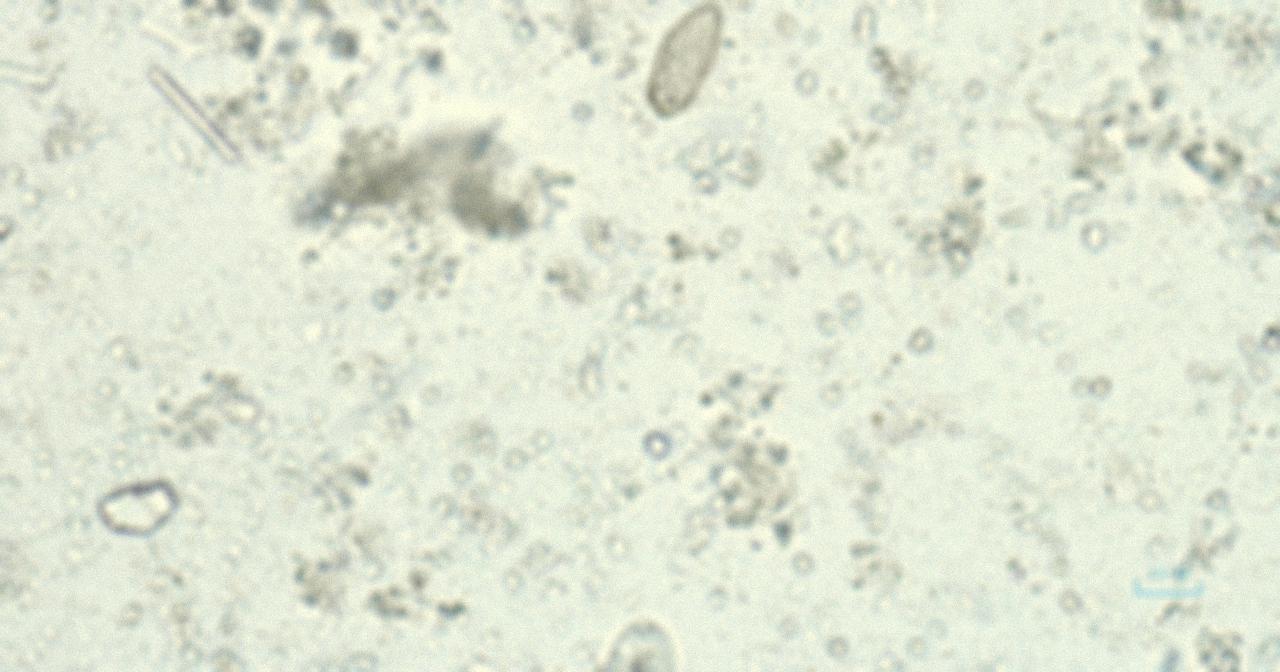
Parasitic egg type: Opisthorchis viverrine